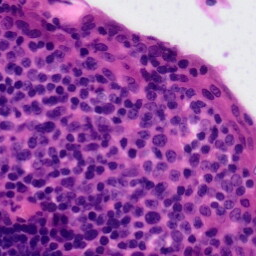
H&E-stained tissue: Tonsil